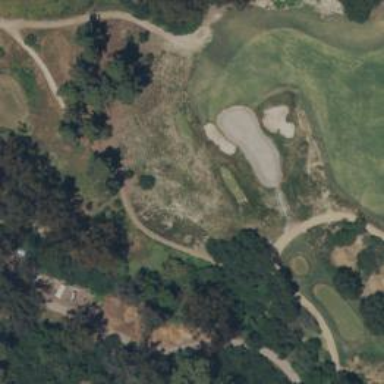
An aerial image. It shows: Path for golf carts.